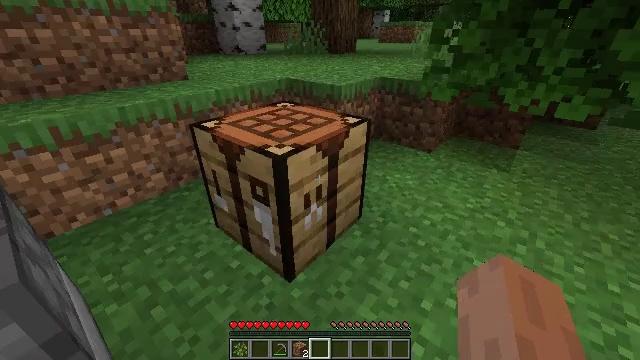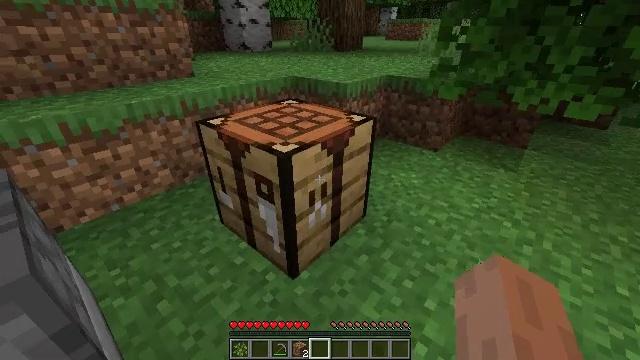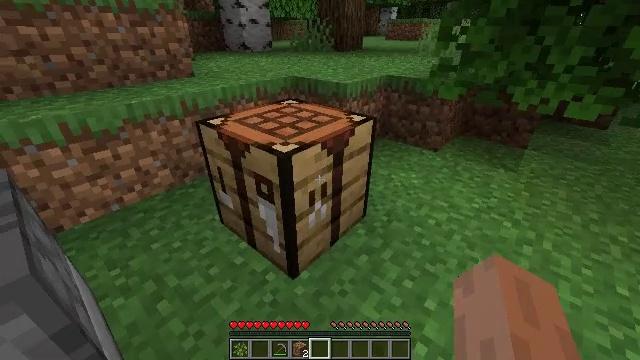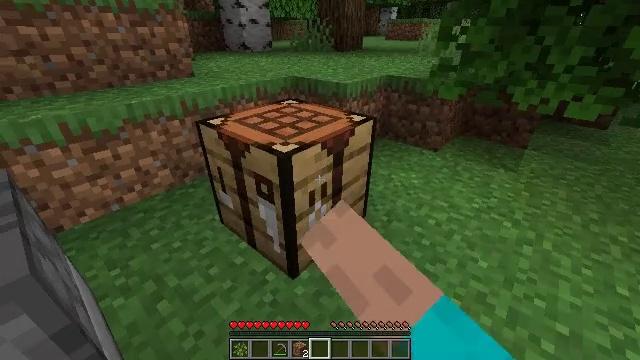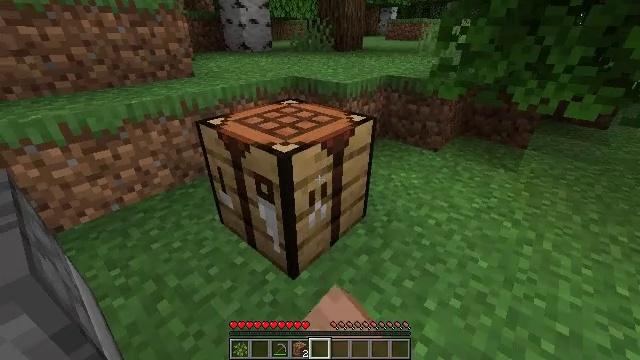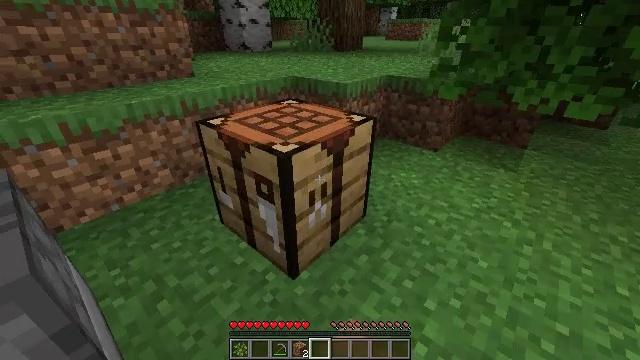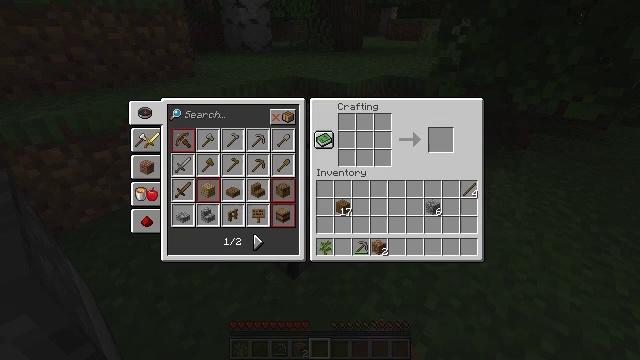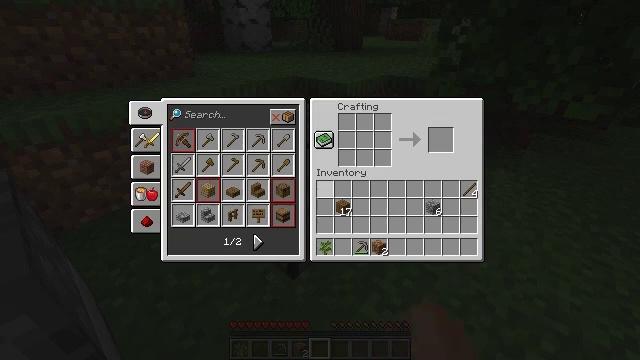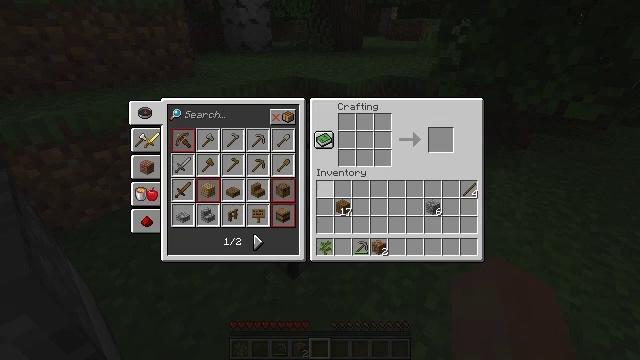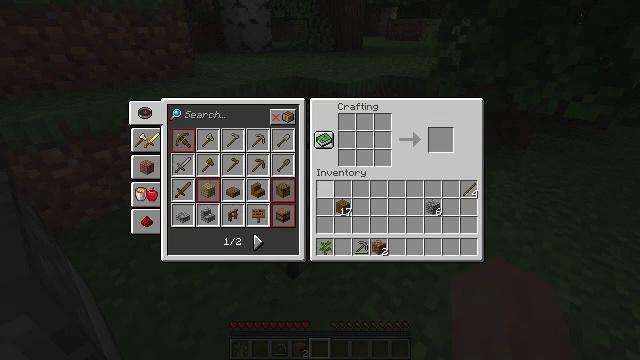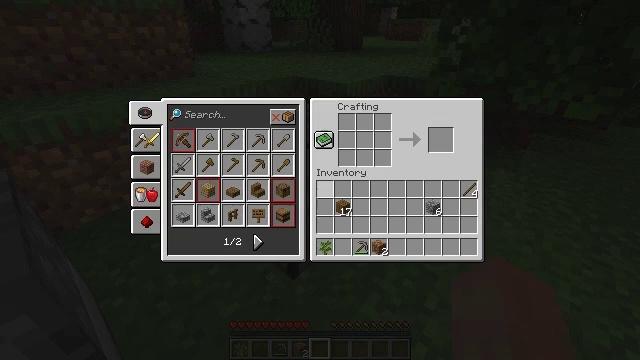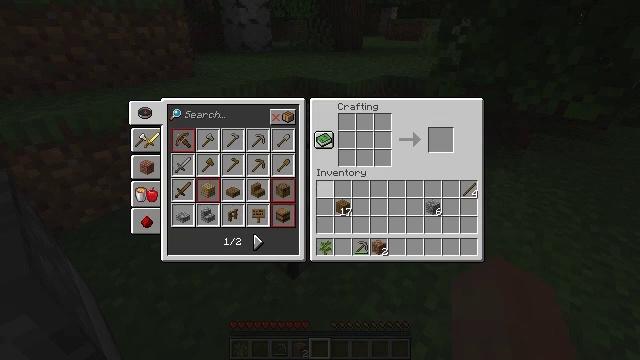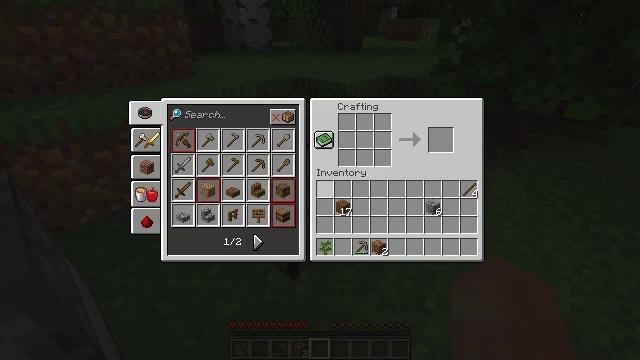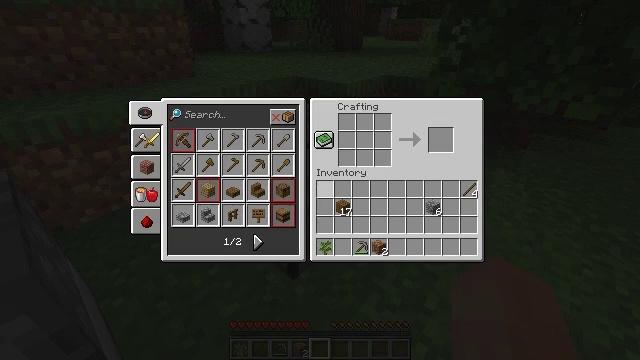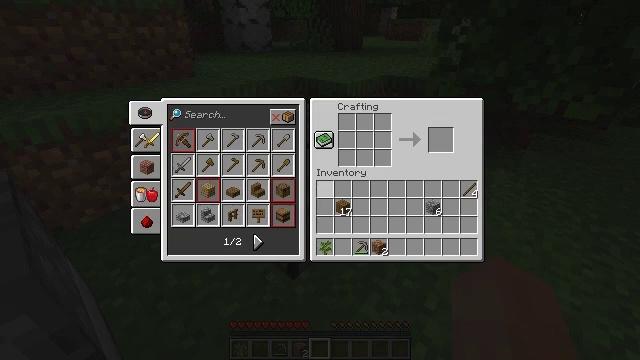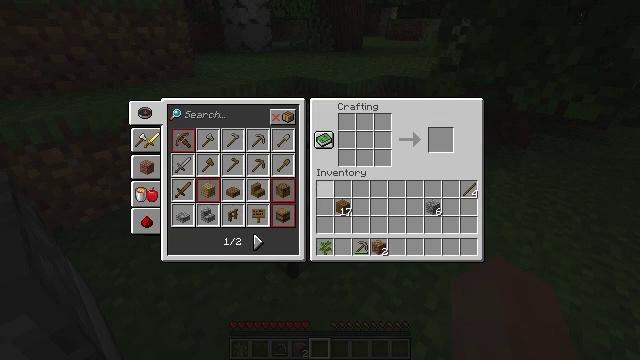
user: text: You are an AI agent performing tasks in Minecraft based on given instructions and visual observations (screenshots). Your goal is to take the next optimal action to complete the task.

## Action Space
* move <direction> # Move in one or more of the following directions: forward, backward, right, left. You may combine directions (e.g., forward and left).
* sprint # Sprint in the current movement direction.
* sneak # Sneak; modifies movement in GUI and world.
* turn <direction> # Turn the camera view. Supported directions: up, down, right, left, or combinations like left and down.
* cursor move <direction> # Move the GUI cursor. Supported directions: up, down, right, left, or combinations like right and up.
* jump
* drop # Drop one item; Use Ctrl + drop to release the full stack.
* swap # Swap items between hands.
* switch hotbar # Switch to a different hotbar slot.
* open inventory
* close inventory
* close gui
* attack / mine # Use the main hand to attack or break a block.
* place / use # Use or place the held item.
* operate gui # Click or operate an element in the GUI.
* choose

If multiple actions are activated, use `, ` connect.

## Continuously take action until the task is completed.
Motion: motion action
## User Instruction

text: Gather oak logs from trees.
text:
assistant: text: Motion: turn left, use / place
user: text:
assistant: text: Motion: use / place
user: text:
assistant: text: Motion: use / place
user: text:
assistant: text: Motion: use / place
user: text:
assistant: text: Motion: no_op
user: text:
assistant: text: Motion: no_op
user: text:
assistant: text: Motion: no_op
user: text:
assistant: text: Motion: no_op
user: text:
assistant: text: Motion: no_op
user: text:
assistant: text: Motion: no_op
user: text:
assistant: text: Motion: no_op
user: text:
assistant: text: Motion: no_op
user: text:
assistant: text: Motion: no_op
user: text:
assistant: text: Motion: no_op
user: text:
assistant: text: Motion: no_op
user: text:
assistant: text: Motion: no_op
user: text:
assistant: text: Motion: no_op
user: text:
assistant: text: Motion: no_op
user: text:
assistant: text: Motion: no_op
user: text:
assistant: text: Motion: no_op
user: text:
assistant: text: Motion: no_op
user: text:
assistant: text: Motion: no_op
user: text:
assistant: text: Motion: no_op
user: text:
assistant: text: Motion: no_op
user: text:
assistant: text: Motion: no_op
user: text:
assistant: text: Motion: no_op
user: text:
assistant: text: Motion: no_op
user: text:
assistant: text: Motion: no_op
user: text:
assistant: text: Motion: no_op
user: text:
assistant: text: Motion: no_op